Question: In my app I want to set a UIView (called "functionView") ever visible in my app, and when I change view controller it should stay ever in its position.
I show you an example:

as you can see view function is ever in its position and it shouldn't change its position.
Can I do set this view from appDelegate? and how I can control it? Can I use a class (subclass of UIView)?
**IMPORTANT: it shouldn't be a tab bar but a view that with animation can move over view controller
thanks
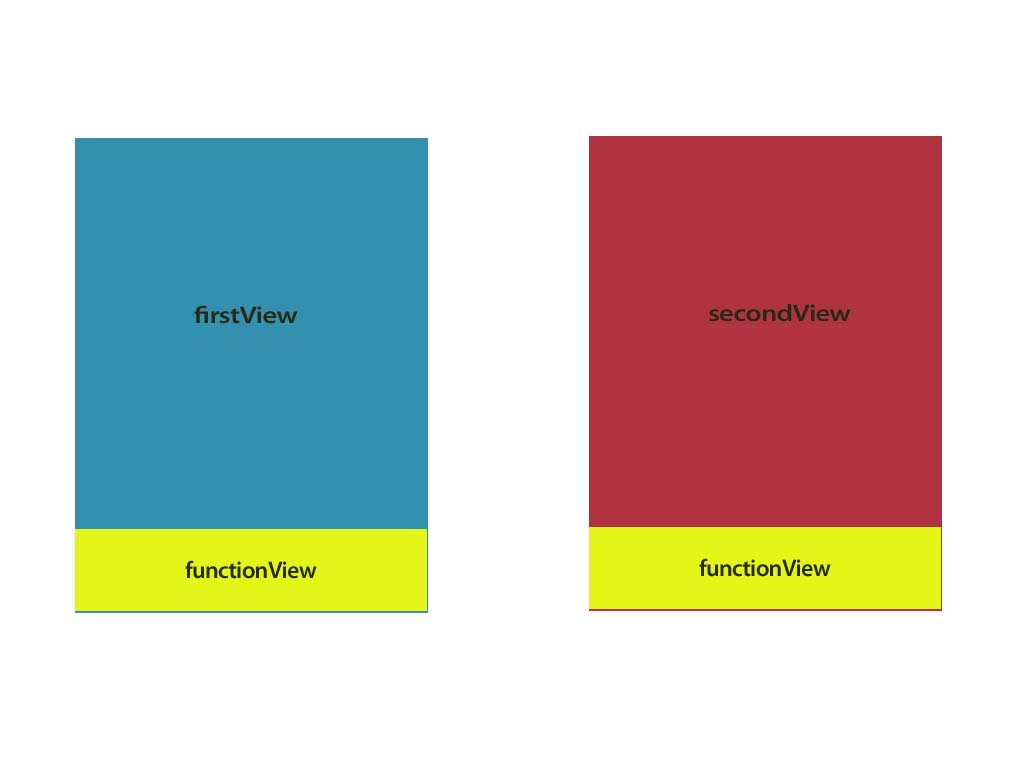
Answer: You can add subview to the main window of the application instead of the root viewController:
'''
- (BOOL)application:(UIApplication *)application didFinishLaunchingWithOptions:(NSDictionary *)launchOptions {
//...
[window addSubview:functionView];
//...
'''